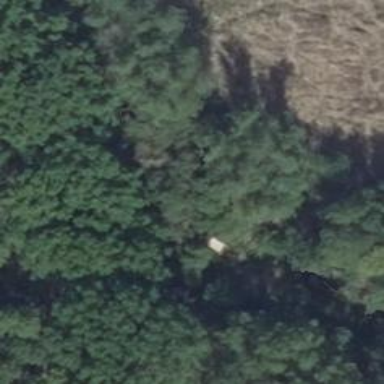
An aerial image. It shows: Shelter that serves as hunting stand.